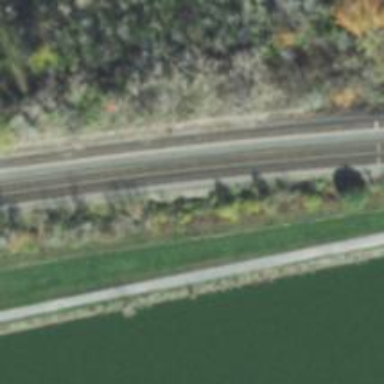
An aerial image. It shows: Railway track.